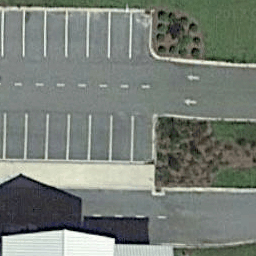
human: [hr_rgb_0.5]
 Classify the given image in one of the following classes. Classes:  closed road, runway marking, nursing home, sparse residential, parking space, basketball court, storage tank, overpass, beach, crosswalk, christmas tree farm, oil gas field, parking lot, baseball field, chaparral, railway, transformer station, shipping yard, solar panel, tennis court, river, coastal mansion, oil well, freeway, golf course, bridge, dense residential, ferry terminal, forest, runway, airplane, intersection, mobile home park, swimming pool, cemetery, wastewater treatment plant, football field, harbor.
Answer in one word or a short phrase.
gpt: parking space